RGB frame:
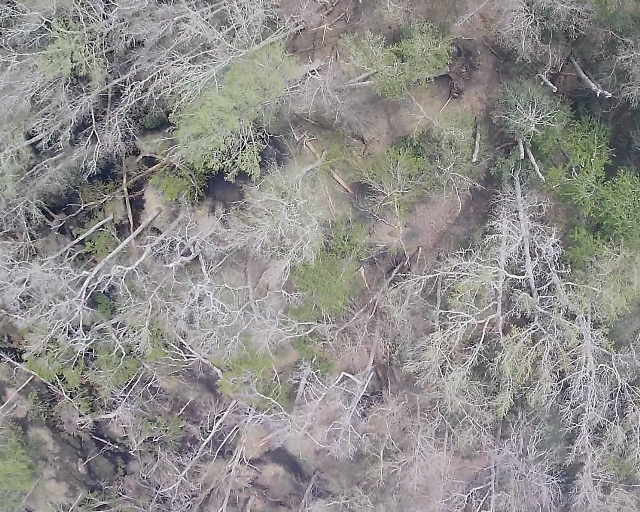
Thermal frame:
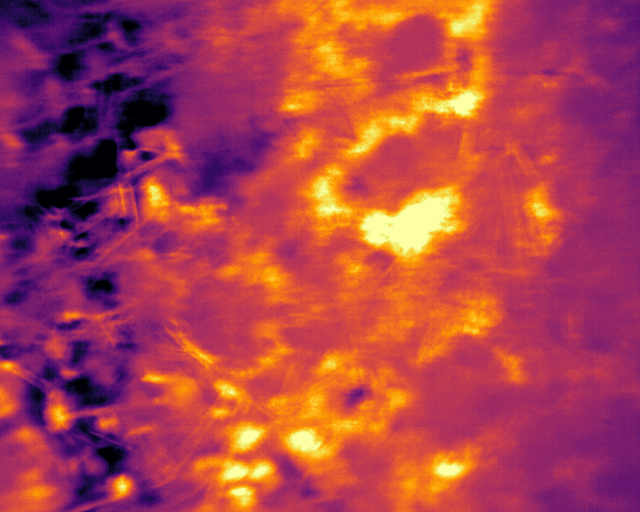
Captured: 2026-02-26 03:45:24
Pixels at or above 80 °C: 0 (fraction of frame: 0)